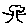
Label: tree